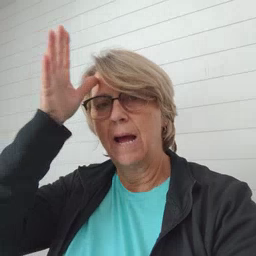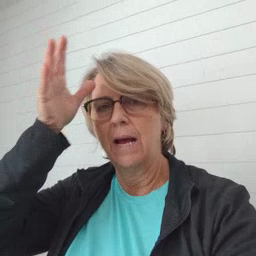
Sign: dad